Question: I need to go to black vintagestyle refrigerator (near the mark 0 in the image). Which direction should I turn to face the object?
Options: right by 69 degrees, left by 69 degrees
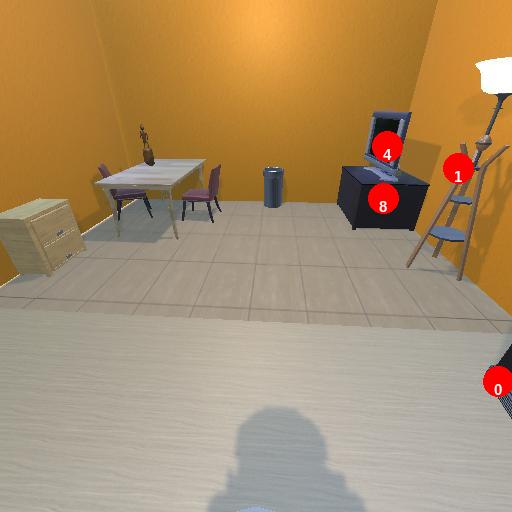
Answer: right by 69 degrees